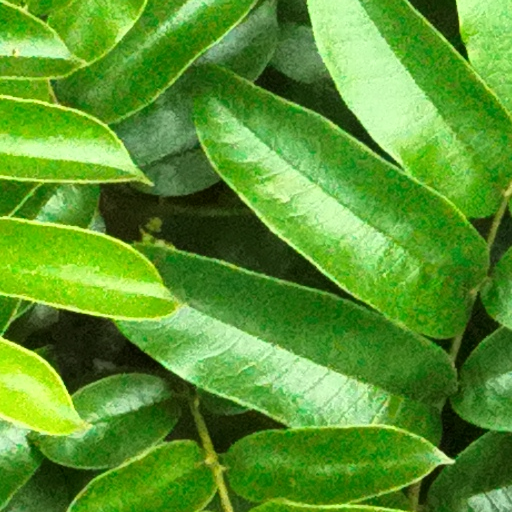
Species: Trattinnickia aspera
GBIF accepted scientific name: Trattinnickia aspera
Crown area (m\u00b2): 86.176